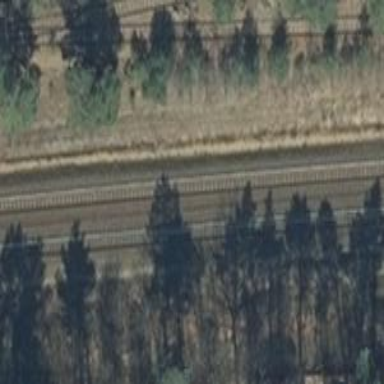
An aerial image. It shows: Railway with electrified contact lines.